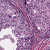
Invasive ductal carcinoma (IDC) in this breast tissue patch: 0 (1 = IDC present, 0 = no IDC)